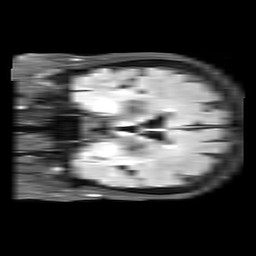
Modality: FLAIR
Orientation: coronal
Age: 65
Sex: female
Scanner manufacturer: philips
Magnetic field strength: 3 T
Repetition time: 11 s
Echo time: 0.125 s